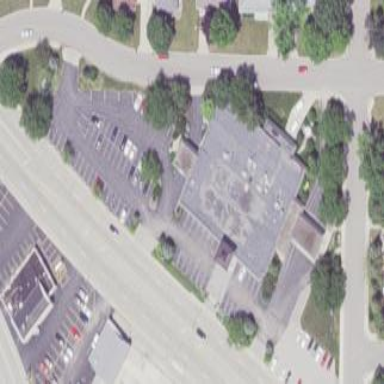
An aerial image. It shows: Commercial building.